Field crop: maize
Growth stage: 1
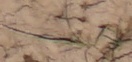
Species: lolium